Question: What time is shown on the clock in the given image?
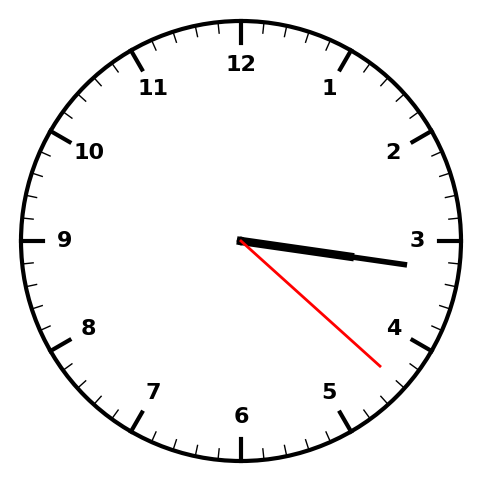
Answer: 03:16:22